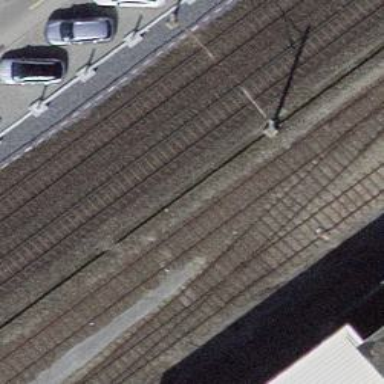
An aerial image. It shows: Single-track electrified railway with contact line. It is spur line for service.